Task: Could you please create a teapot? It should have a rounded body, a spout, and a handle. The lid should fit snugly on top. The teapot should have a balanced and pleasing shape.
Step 245:
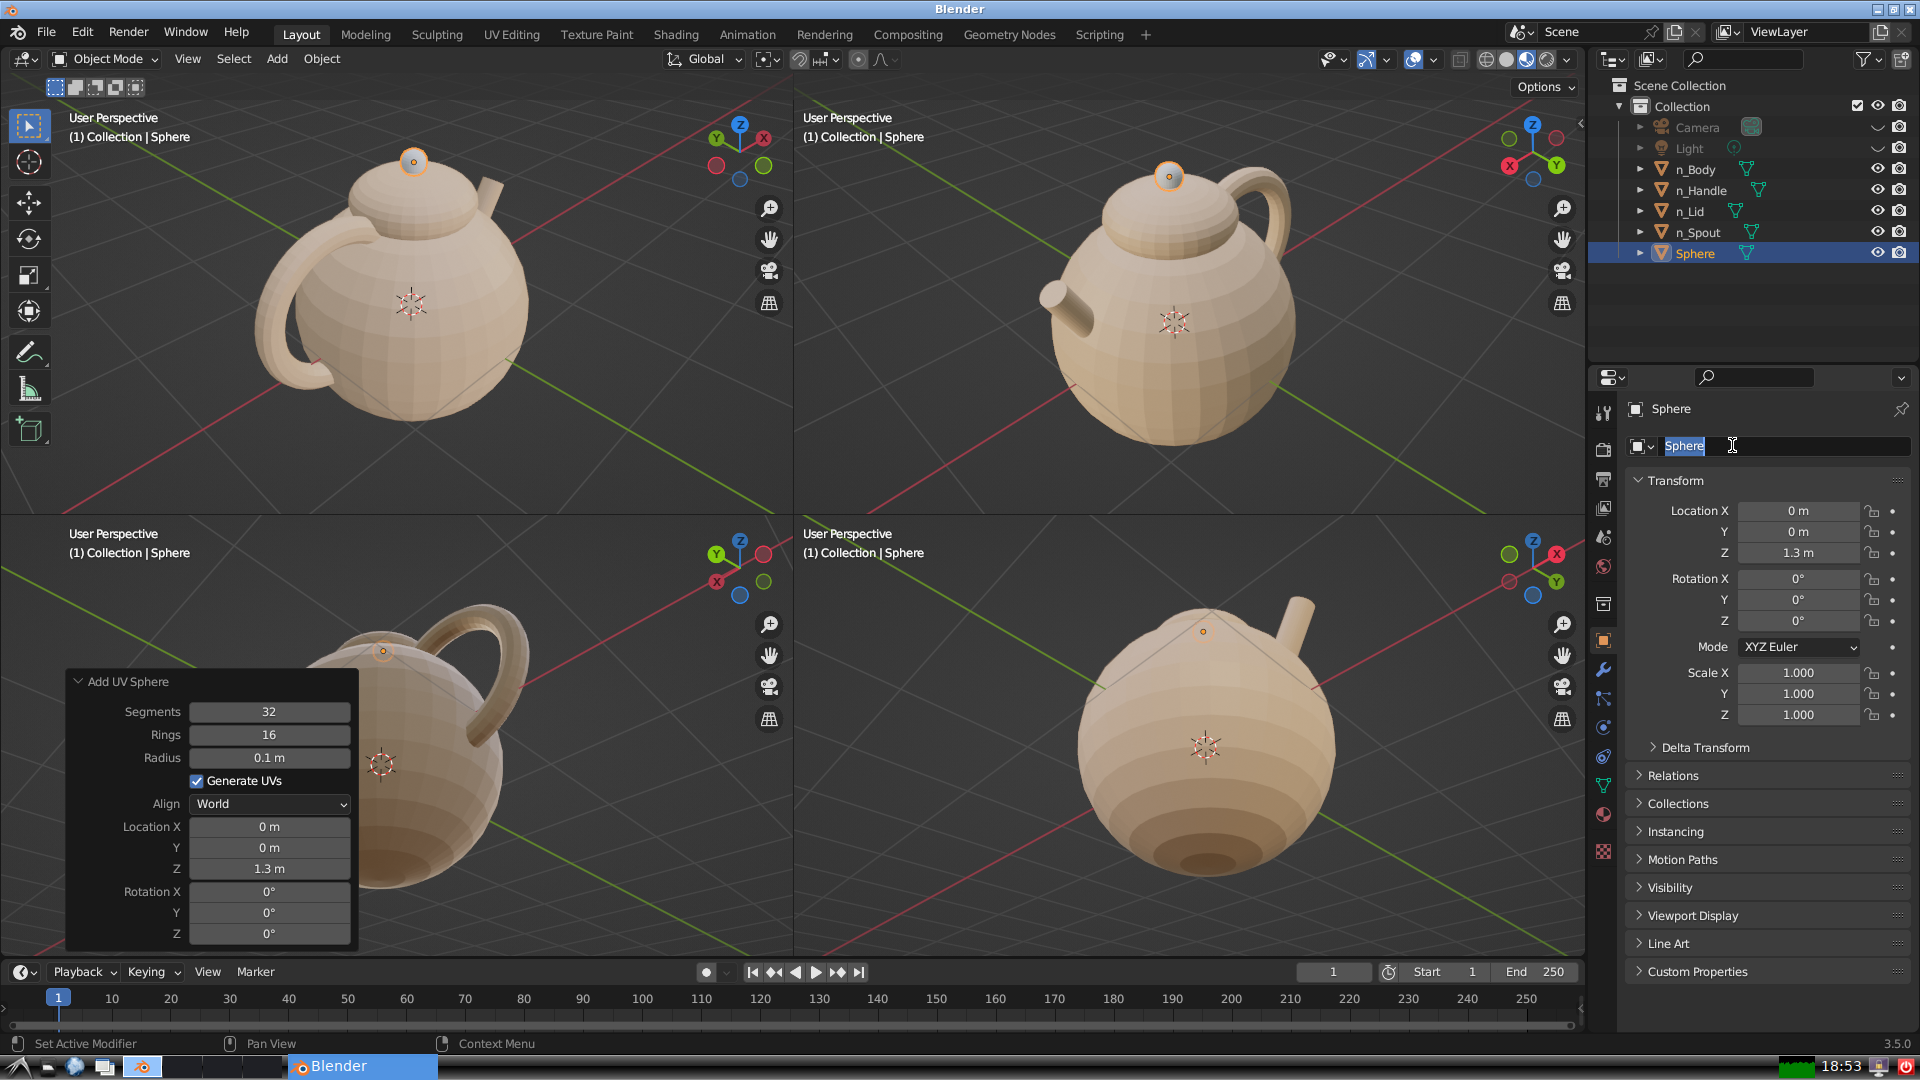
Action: input_text: n_Knob